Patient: sex M, age 58
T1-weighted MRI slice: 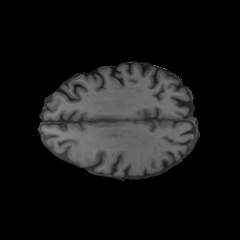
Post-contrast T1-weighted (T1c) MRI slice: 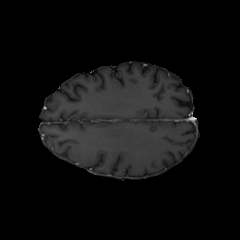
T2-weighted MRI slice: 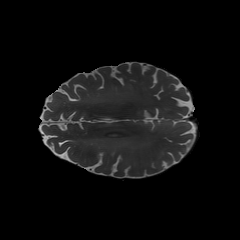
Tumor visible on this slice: yes
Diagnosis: Glioblastoma, IDH-wildtype
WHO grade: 4